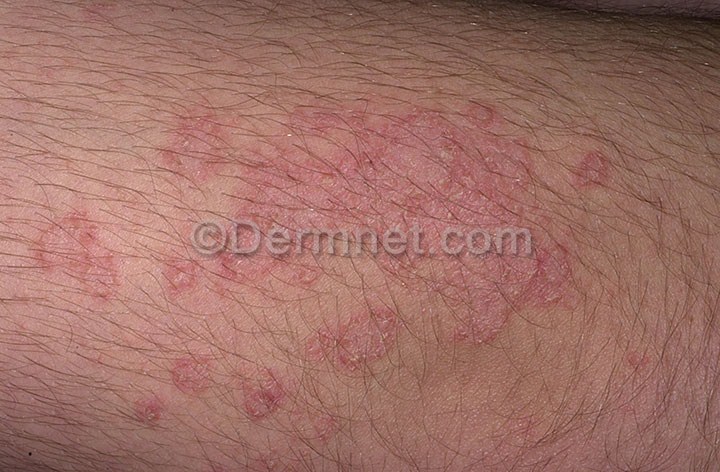
Disease: Eczema Photos